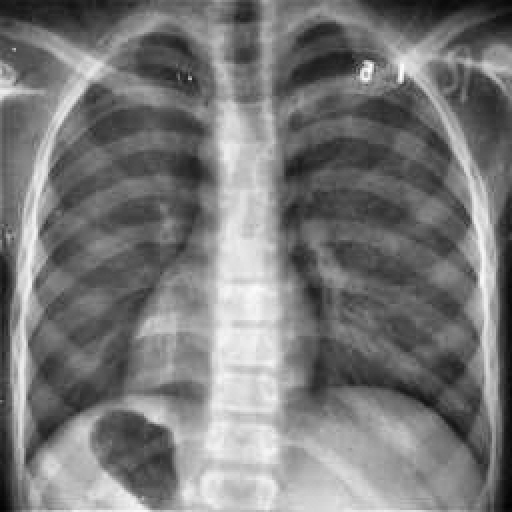
Finding: TUBERCULOSIS